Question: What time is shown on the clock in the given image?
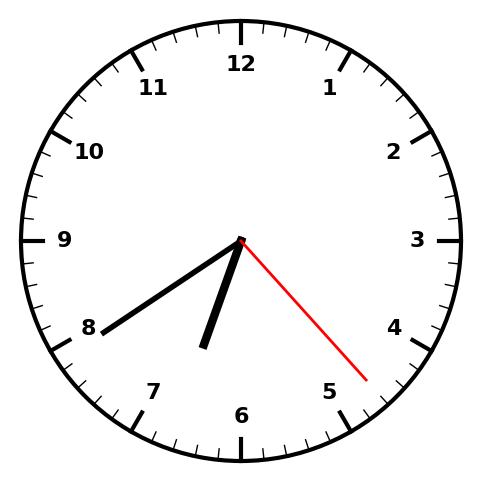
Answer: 06:39:23